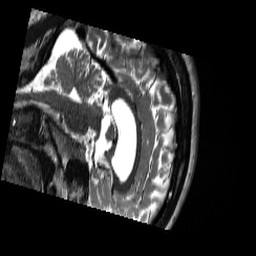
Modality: T2w
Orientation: sagittal
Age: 18
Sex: male
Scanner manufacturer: siemens
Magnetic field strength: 3 T
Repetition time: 13.52 s
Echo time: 0.088 s